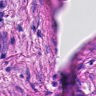
Metastatic tissue present: yes